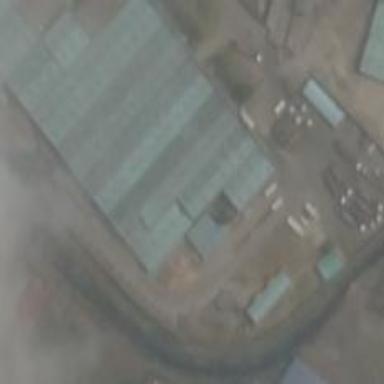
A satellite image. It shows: Industrial building.